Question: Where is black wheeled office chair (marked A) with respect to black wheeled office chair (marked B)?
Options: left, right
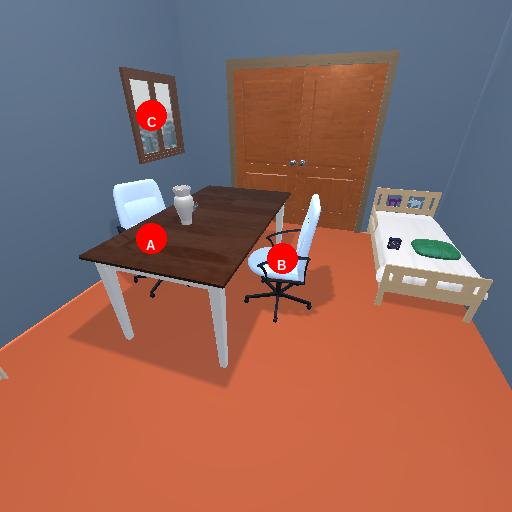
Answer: left